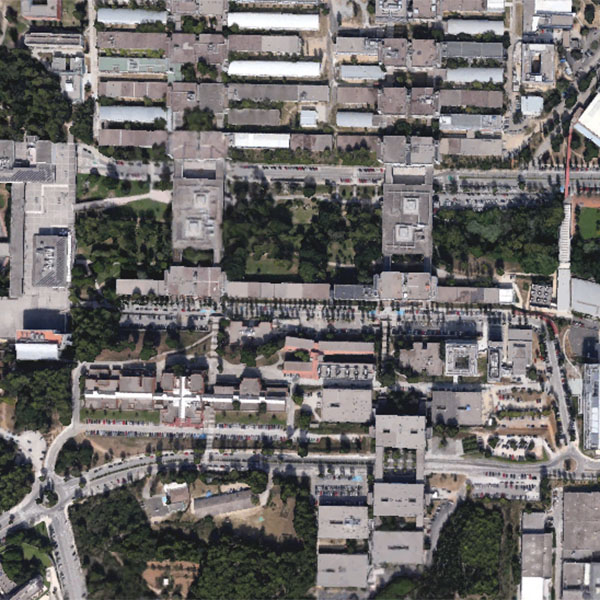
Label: School